Aerial crown-view tile of a tropical tree (Barro Colorado Island, Panama), acquired 20250317:
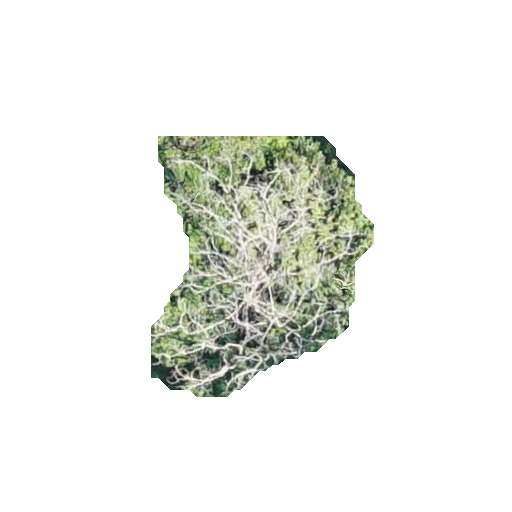
Species: Virola surinamensis
GBIF accepted scientific name: Virola surinamensis
Crown area: 63.953 m²